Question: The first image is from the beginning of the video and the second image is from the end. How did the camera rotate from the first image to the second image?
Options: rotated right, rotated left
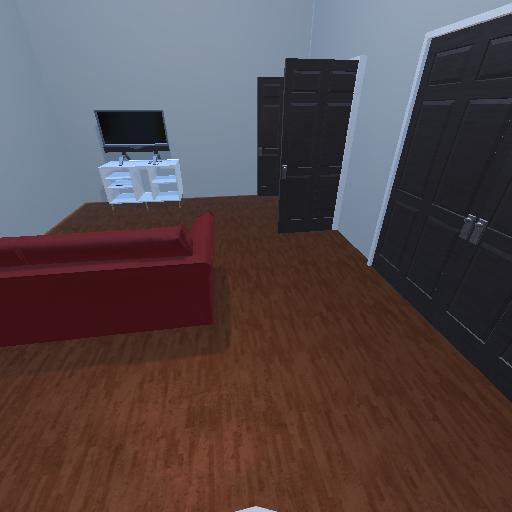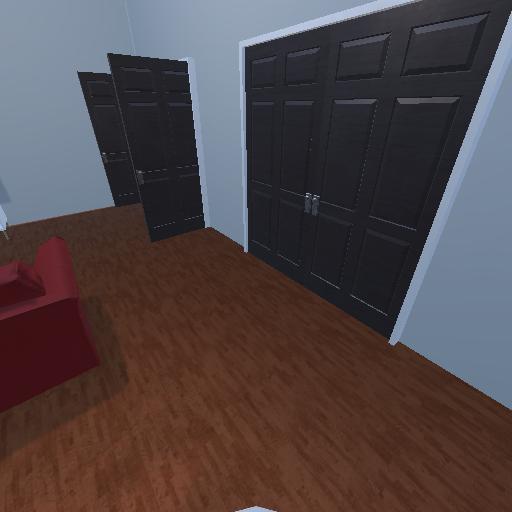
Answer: rotated right